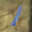
Label: 1